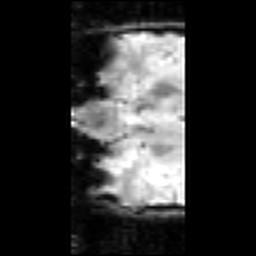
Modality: inplaneT2
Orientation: coronal
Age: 25
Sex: female